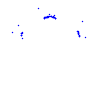
Particle: pion